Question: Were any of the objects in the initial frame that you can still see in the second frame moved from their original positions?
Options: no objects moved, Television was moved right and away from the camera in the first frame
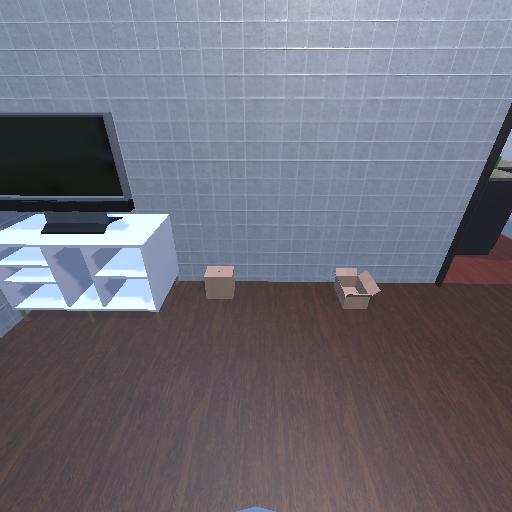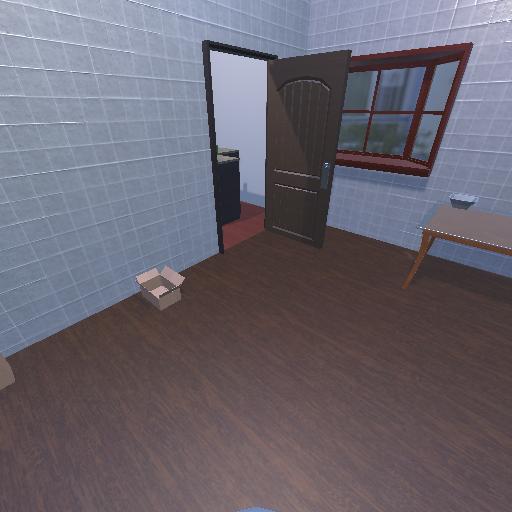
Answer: no objects moved